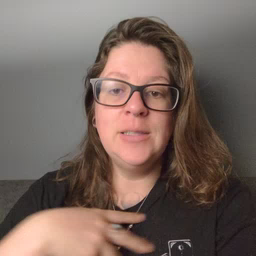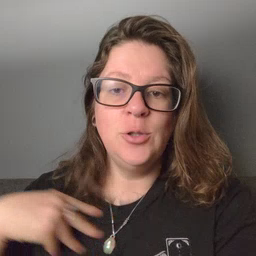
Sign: zebra